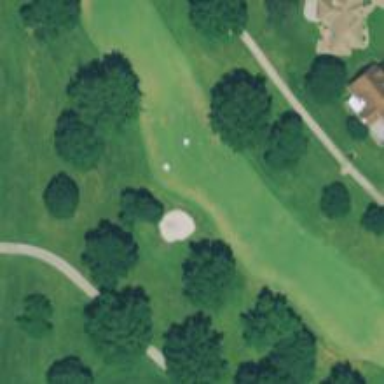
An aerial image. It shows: Scenic golf fairway.